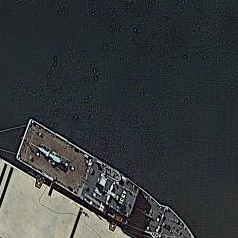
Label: combat